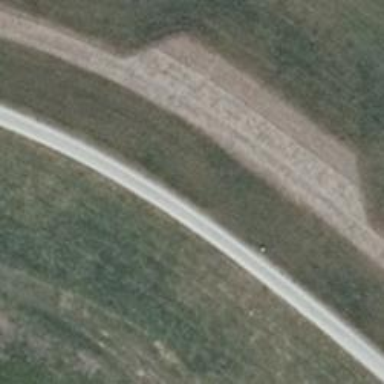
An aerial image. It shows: Passing place on the road.